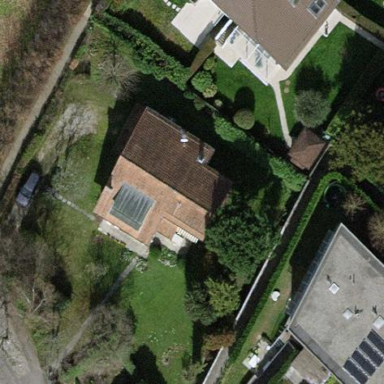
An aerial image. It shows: Garden enclosed by fence.